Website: bh-photo
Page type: customer-info-address
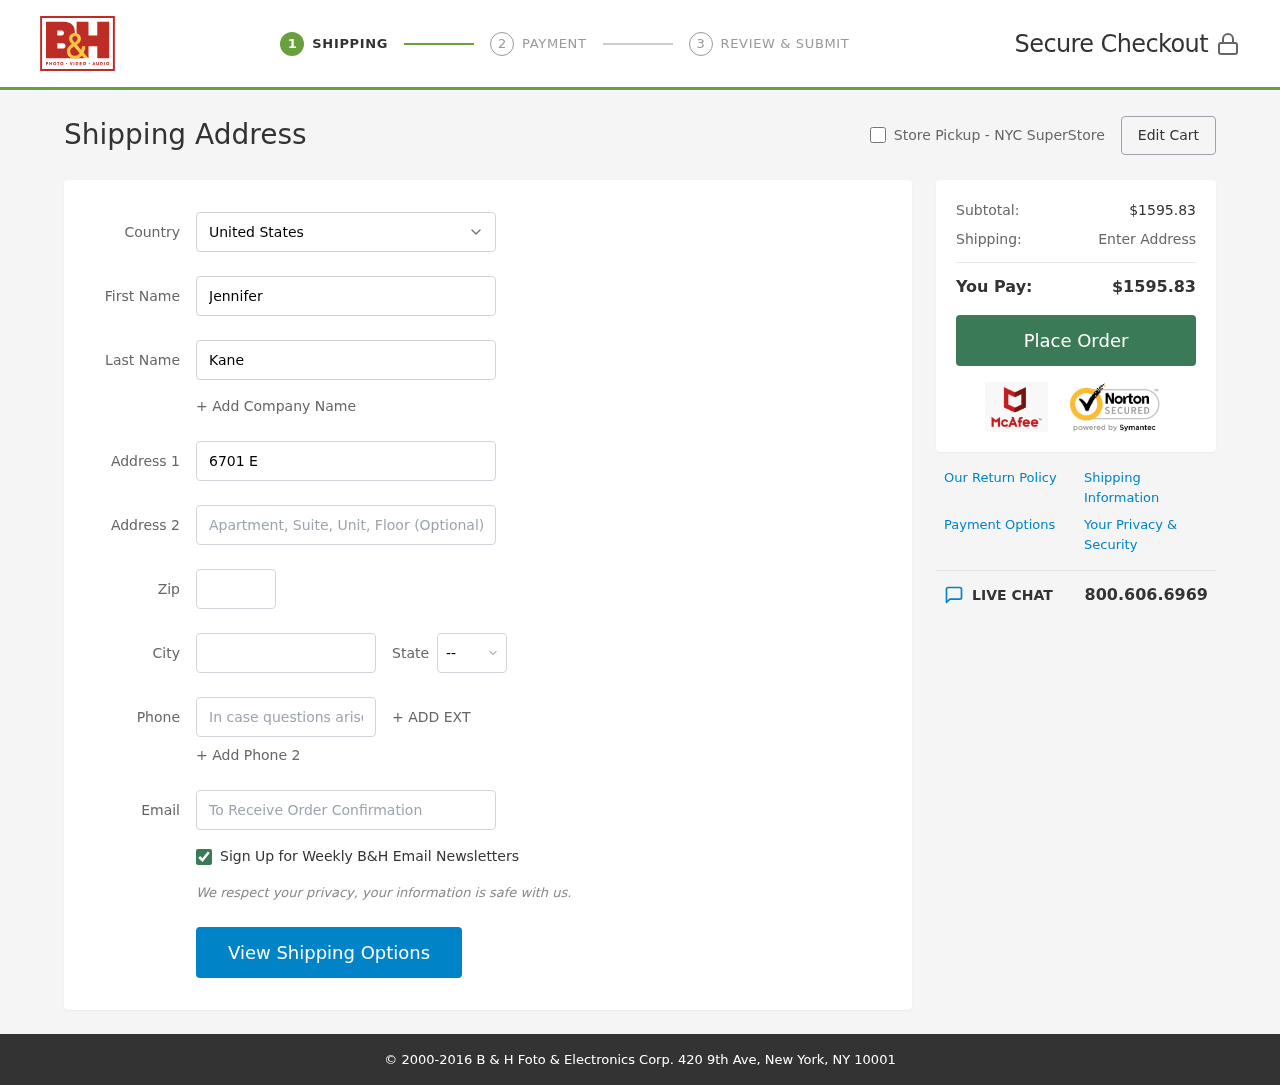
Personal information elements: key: PII_CITY
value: Lake Loriland
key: PII_COUNTRY
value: United States
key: PII_EMAIL
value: jkane@yahoo.com
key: PII_FIRSTNAME
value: Jennifer
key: PII_LASTNAME
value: Kane
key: PII_PHONE
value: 8248354529
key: PII_POSTCODE
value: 66001
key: PII_STATE_ABBR
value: MI
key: PII_STREET
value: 6701 Evelyn Oval Apt. 112
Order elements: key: ORDER_SUBTOTAL
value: $1595.83
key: ORDER_TOTAL
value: $1595.83